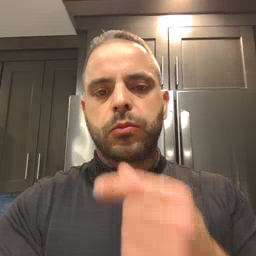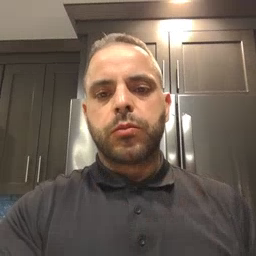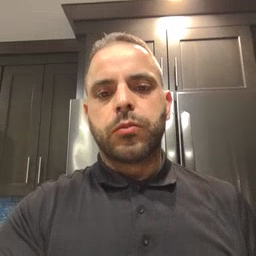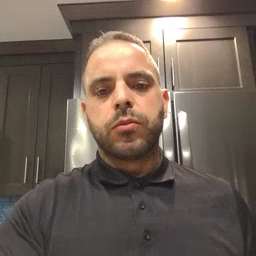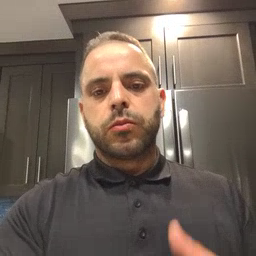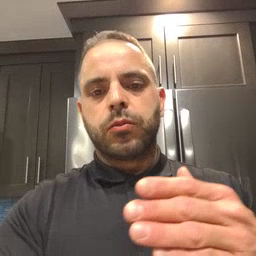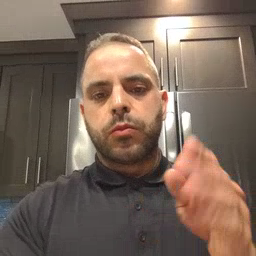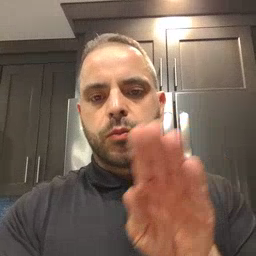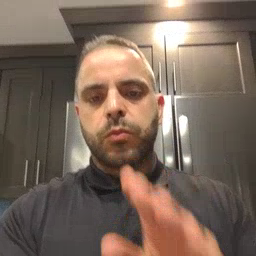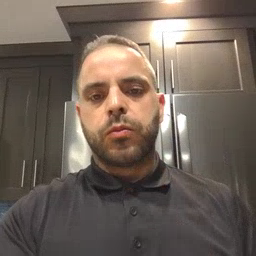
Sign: close